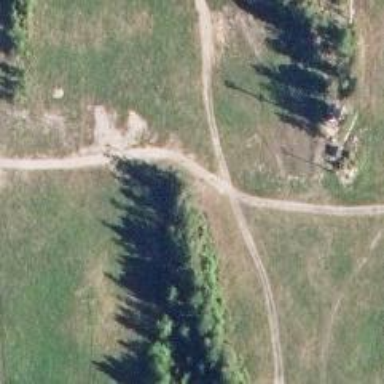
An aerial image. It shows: Track road.